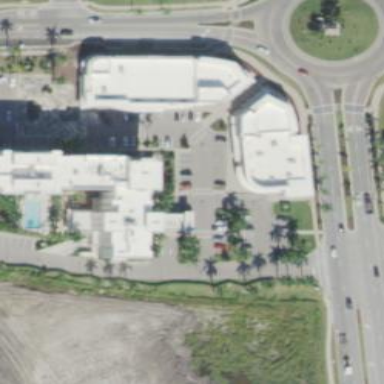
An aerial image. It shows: Hotel building.